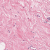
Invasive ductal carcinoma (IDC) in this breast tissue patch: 0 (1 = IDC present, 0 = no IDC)